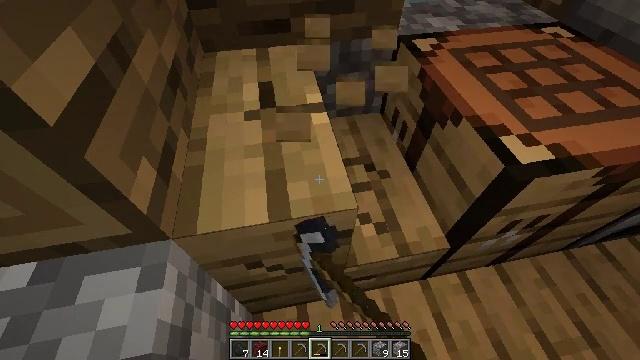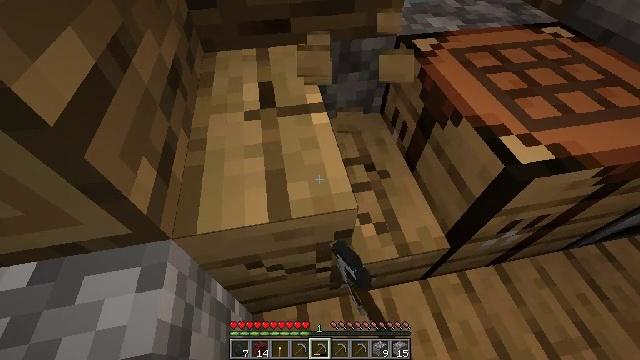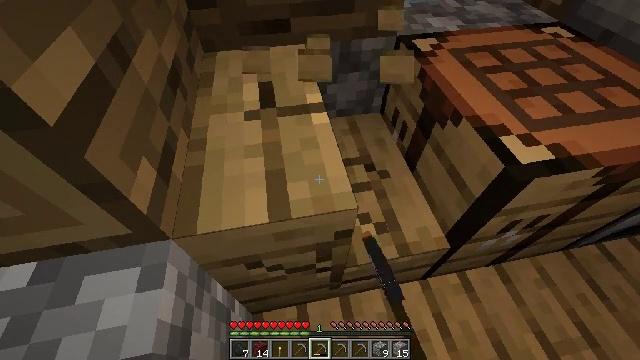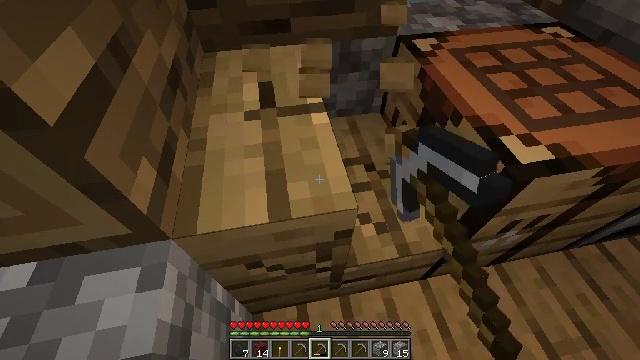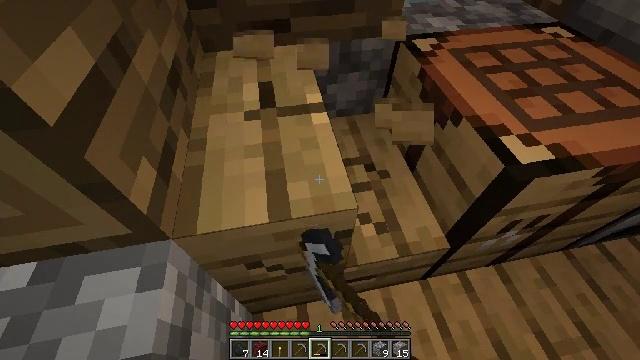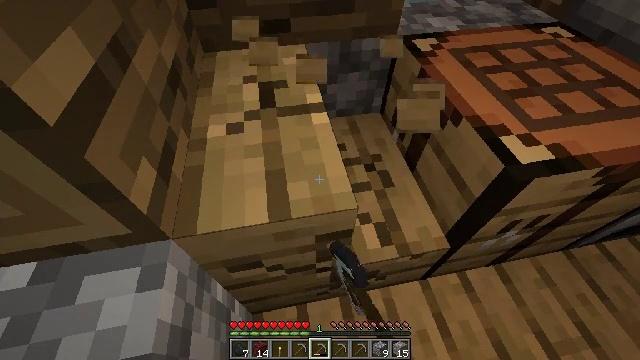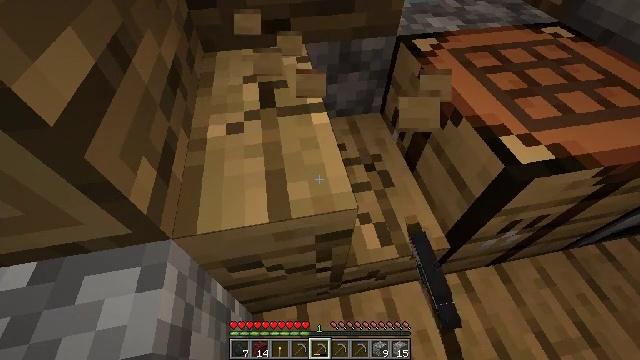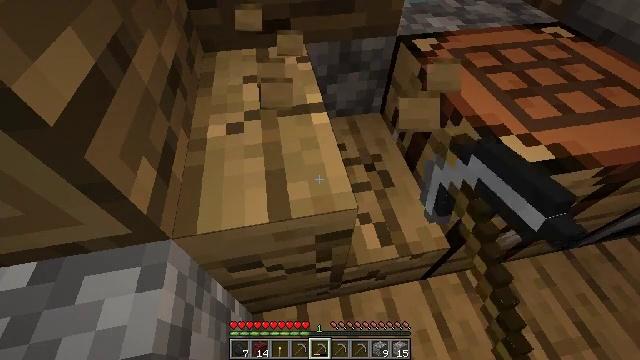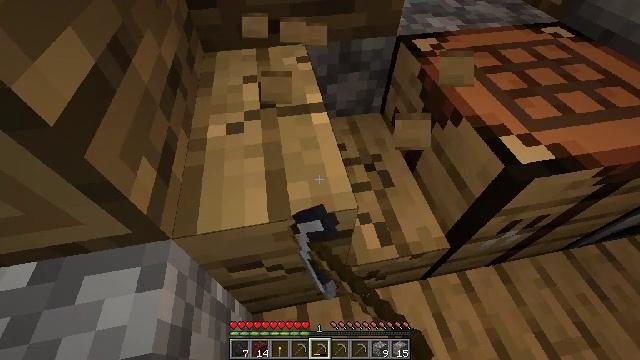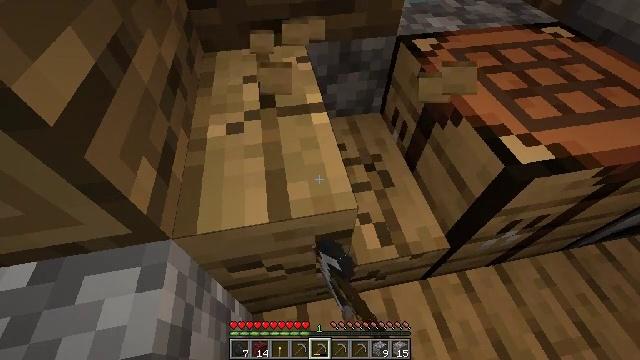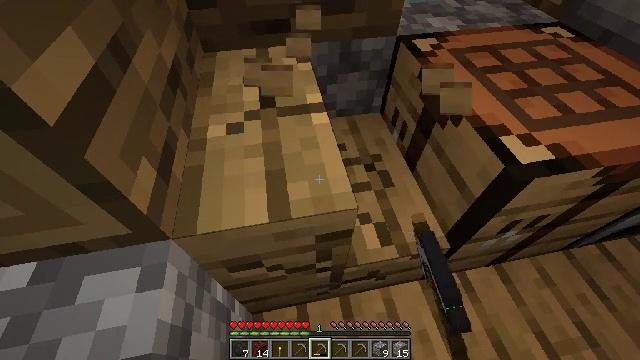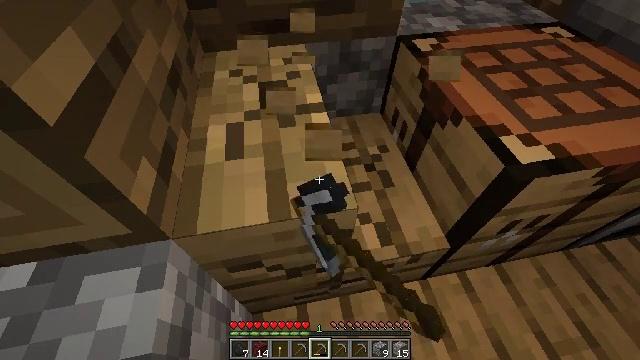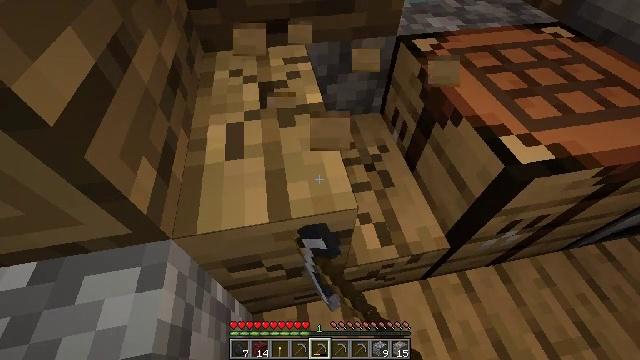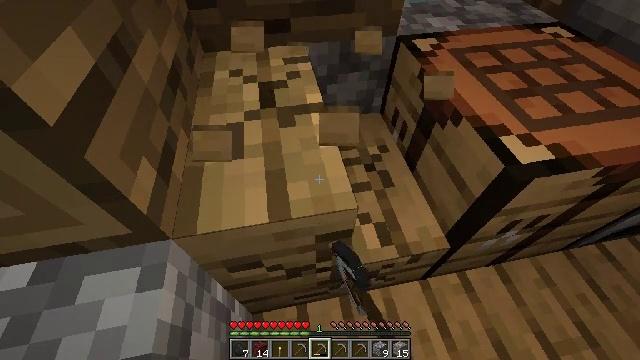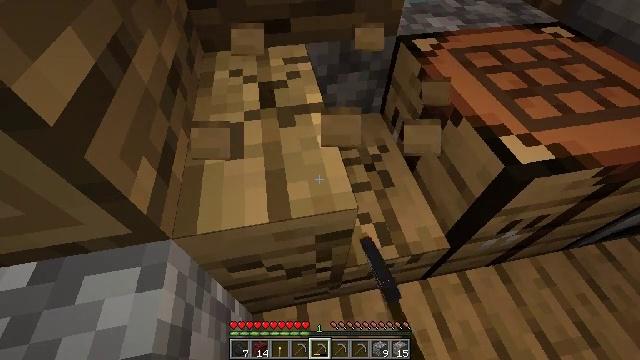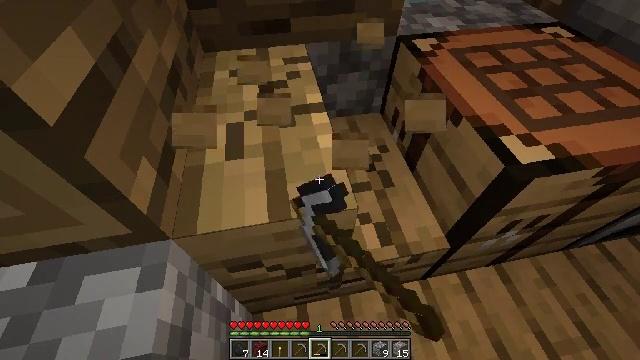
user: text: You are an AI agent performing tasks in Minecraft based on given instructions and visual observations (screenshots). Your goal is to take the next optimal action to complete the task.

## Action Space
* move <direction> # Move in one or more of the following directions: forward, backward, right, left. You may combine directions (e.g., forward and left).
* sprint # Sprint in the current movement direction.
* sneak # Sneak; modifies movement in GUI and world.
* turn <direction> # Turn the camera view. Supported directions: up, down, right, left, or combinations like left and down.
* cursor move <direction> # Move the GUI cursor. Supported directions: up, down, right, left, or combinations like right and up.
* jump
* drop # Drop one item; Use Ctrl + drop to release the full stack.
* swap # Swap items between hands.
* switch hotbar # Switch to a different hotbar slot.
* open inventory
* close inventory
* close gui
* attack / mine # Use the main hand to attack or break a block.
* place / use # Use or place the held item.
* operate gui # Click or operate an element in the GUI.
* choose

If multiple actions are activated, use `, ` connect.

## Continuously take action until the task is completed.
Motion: motion action
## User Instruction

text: Collect oak stairs from a structure.
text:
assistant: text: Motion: attack / mine
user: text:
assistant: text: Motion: attack / mine
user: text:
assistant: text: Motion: attack / mine
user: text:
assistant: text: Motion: attack / mine
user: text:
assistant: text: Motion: attack / mine
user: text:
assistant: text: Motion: attack / mine
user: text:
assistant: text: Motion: attack / mine
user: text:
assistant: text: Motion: attack / mine
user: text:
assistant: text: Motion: attack / mine
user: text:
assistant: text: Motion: attack / mine
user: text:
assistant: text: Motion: attack / mine
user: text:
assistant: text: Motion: attack / mine
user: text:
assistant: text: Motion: attack / mine
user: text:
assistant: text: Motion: attack / mine
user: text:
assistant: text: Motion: attack / mine
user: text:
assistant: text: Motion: attack / mine
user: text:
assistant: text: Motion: attack / mine
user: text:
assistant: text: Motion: attack / mine
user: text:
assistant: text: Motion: attack / mine
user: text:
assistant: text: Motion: attack / mine
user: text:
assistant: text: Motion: attack / mine
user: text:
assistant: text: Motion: attack / mine
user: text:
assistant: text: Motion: attack / mine
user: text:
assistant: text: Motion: attack / mine
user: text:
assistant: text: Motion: attack / mine
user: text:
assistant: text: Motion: attack / mine
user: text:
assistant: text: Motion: attack / mine
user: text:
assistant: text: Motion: attack / mine
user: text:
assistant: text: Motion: attack / mine
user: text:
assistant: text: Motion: attack / mine